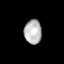
Tissue: lung
Cell type: Others
Senescence score: 0.2264
Nuclear area (px): 411
Mean DAPI intensity: 183.204